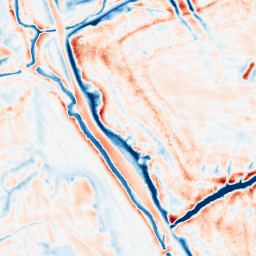
Category: edge_preserving
Decomposition family: bilateral
Decomposition parameters: d: 21
sigma_color: 75
sigma_space: 100
Upsampling method: cubic_mitchell
Upsampling parameters: scale: 4
Upsampling scale: 4